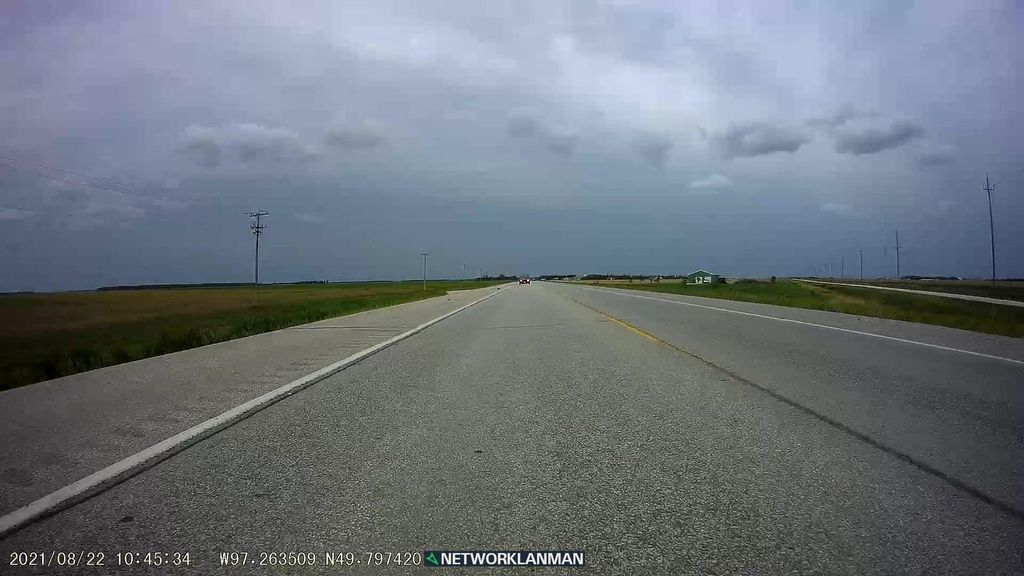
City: winnipeg